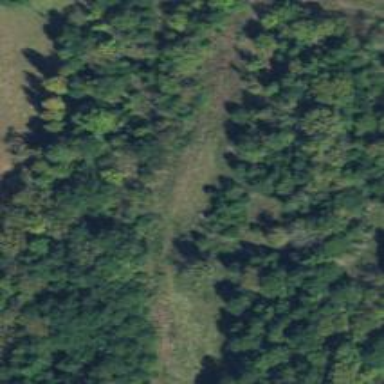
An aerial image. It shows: Abandoned railway spur.